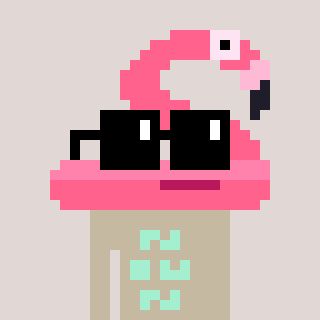
a pixel art character with square black sunglasses, a flamingo-shaped head and a bege-colored body on a warm background